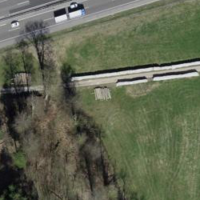
EUNIS habitat code: 57
Species observed at this site:
Corvus frugilegus